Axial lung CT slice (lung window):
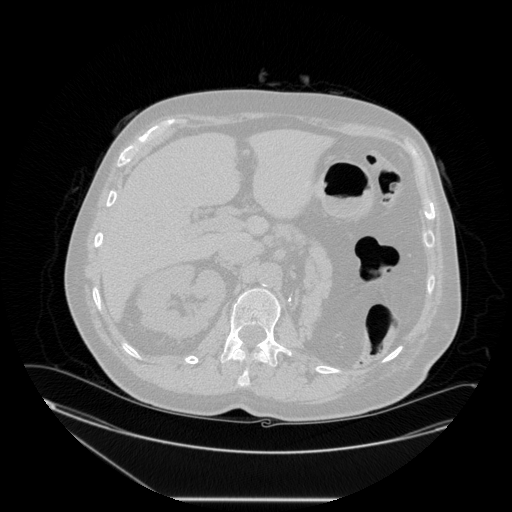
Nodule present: no